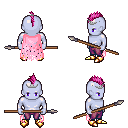
a pixel art fantasy rpg character, male body template, dark elf, purple skin, pink tattered cape, magenta pants, pink mohawk hairstyle, silver tiara, gold boots, spear, four views (front, back, left, right), 2x2 character sprite sheet, small pixel art, hard edges, no anti-aliasing